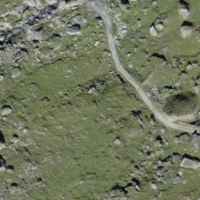
EUNIS habitat code: 26
Species observed at this site:
Saxifraga paniculata